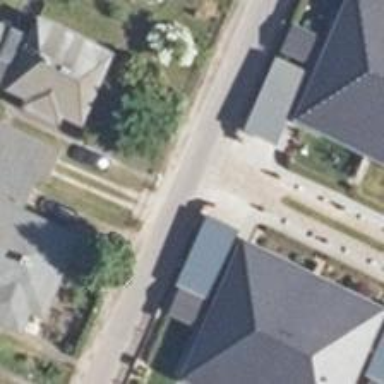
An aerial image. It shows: Living street.